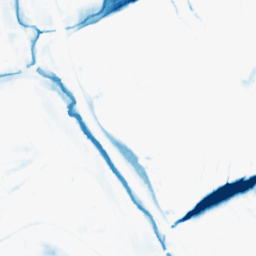
Category: morphological
Decomposition family: morphological_ellipse
Decomposition parameters: operation: closing
width: 30
height: 10
Upsampling method: linear_exact
Upsampling parameters: scale: 4
Upsampling scale: 4